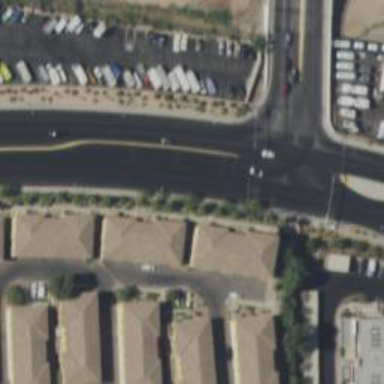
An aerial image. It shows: Solid stop line on the road marking.